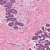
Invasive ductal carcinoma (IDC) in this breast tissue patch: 0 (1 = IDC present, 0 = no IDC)